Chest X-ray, AP view. Patient: 5 years old, sex F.
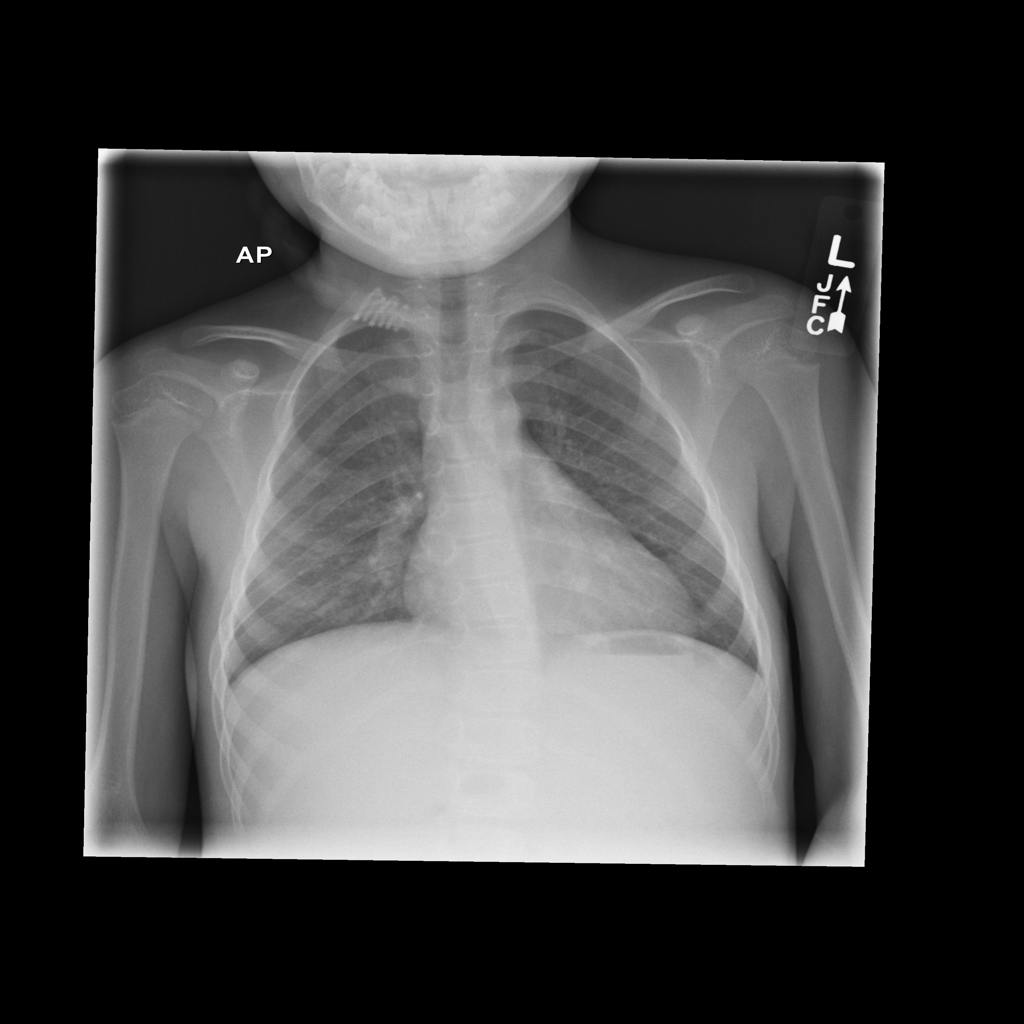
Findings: No Finding